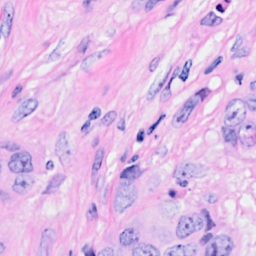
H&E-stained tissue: Breast